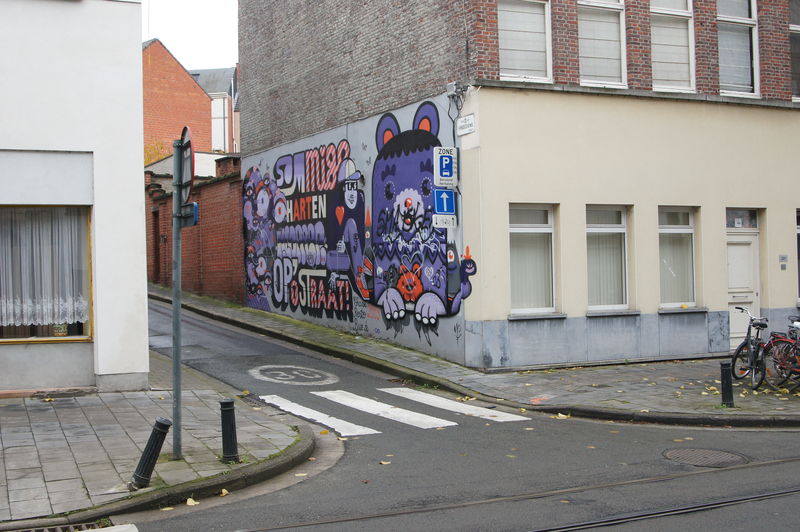
Titel: Characters
Künstler: Bue
Standort: Ghent
Schlagwörter: stadt, fenster, strasse, tür, haus, rot, wand, holland, niederlande, vorhang, häuser, hase, maus, deutschland, schrift, ecke, fassade, gasse, mauer, farbe, lila, violett, werbung, gardine, wandmalerei, bemalt, foto, katze, schild, hauswand, asphalt, schilder, fahrrad, schienen, straßenbahn, poller, zone, parken, straßenschilder, rollo, verkehrsschild, verkehrsschilder, fahrräder, verkehrszeichen, hausecke, graffiti, schmiererei, grafitti, zebrastreifen, seitenstraße, grafiti, zebra, graffito, straßenbahnschienen, harten, graffitti, 30, mural, 30 zone, grafito, graffitto, graffitte, werbewand, tempo 30